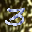
Label: 3